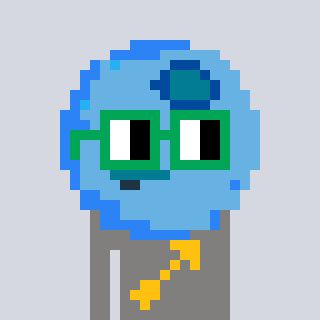
a pixel art character with square green glasses, a blueberry-shaped head and a bluegrey-colored body on a cool background